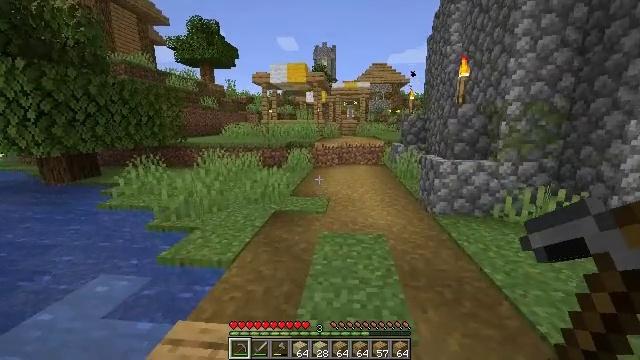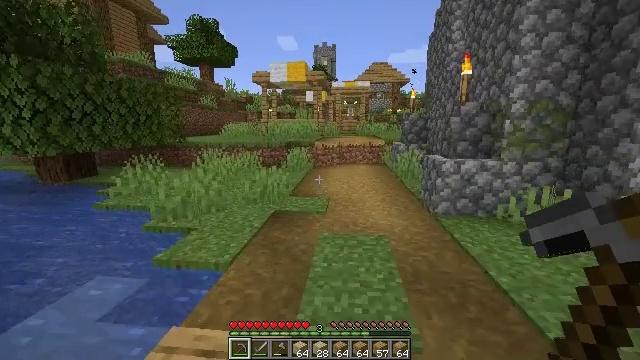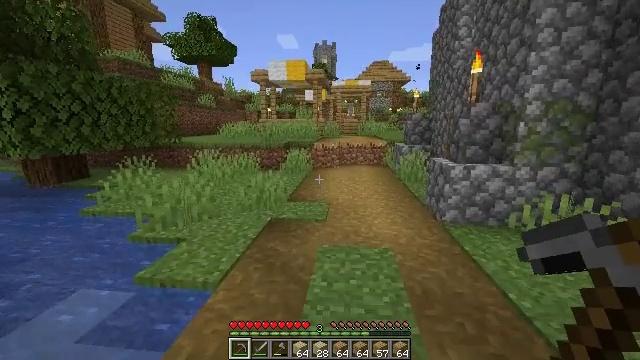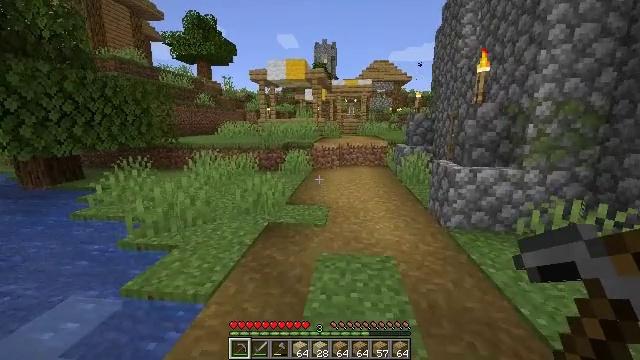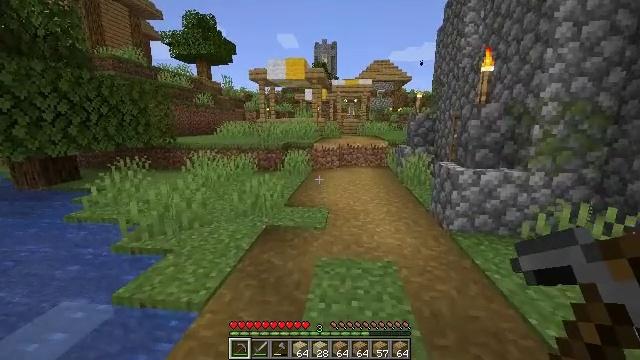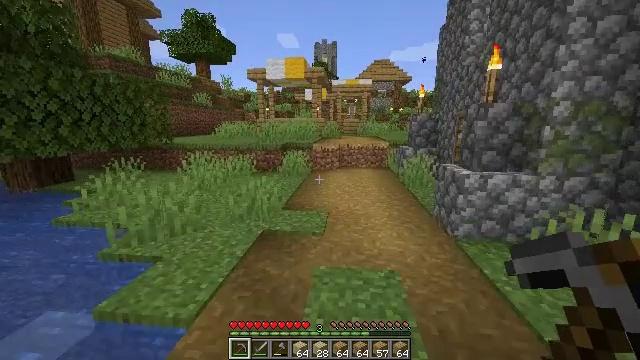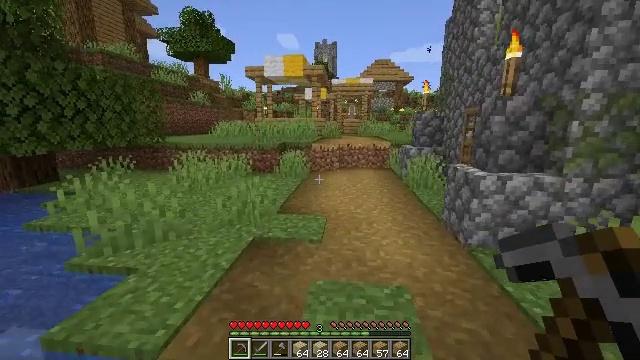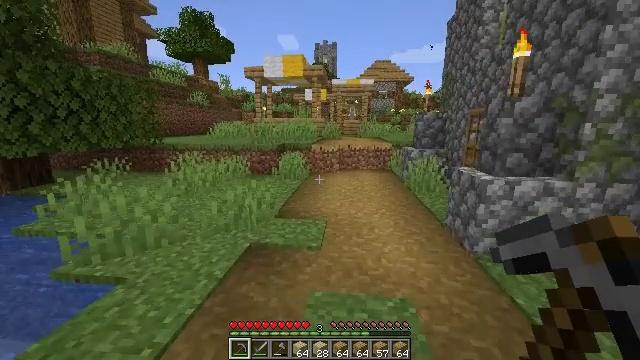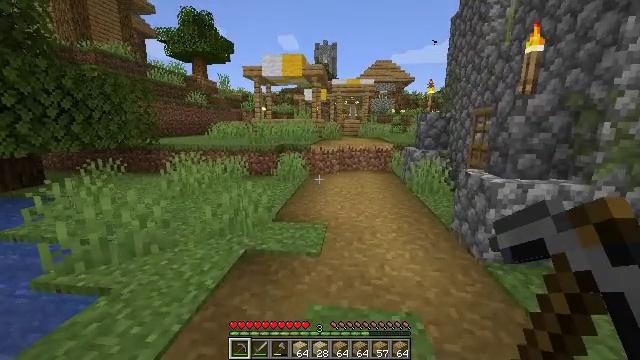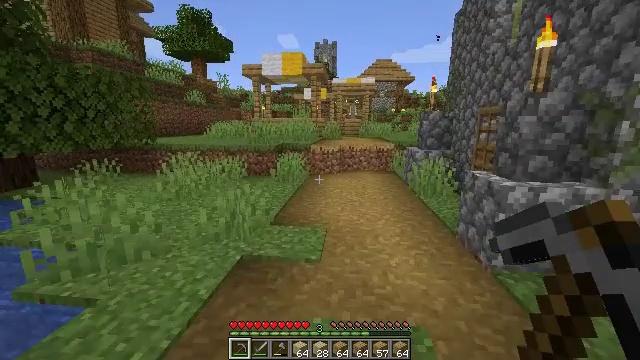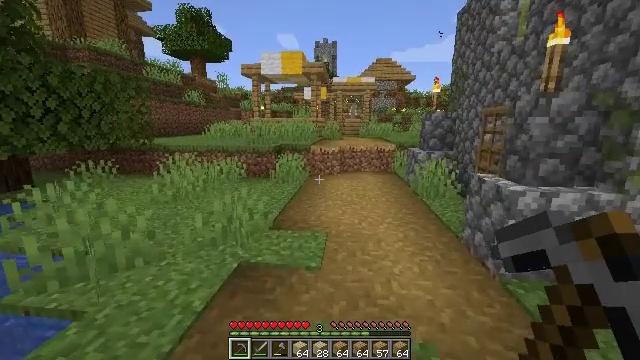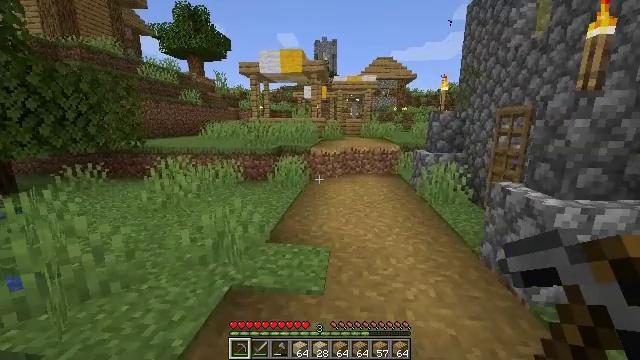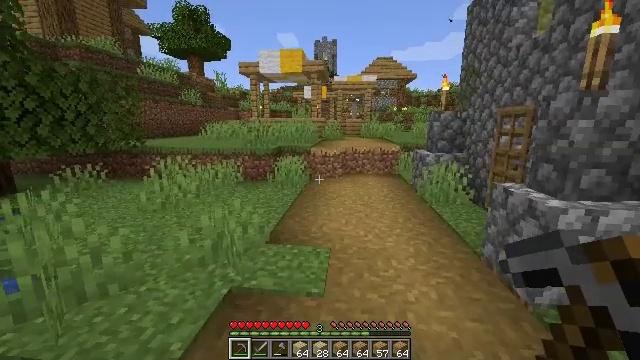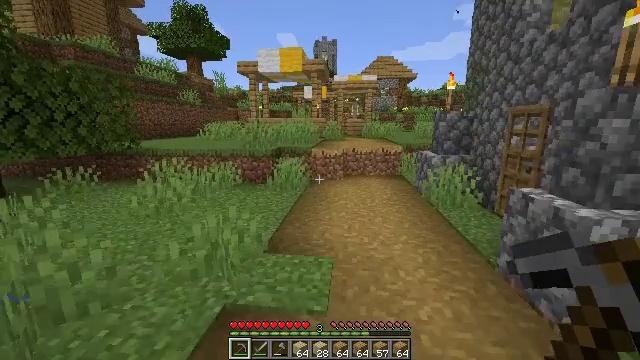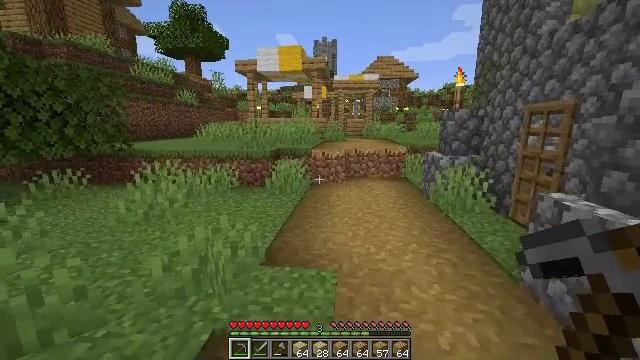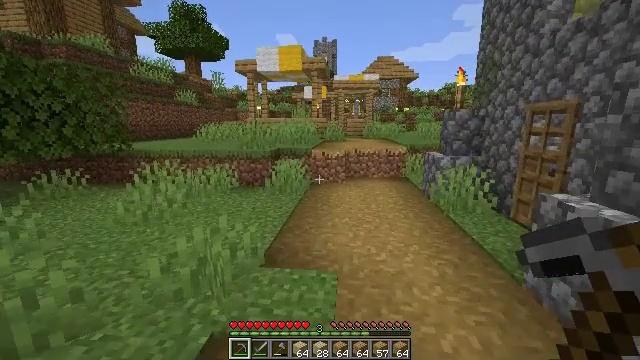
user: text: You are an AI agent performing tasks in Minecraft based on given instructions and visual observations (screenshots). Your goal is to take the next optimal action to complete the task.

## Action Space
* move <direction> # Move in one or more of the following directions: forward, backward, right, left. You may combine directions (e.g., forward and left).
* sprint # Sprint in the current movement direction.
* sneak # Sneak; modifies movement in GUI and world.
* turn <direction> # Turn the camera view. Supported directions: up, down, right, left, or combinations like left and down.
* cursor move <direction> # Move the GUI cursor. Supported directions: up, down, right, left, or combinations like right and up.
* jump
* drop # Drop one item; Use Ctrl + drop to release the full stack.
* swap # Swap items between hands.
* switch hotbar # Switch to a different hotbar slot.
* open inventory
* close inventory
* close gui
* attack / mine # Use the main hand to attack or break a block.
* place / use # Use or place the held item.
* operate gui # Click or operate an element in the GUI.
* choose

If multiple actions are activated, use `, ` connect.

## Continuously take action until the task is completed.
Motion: motion action
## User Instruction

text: Attack the white bed to collect it.
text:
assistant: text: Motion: move forward
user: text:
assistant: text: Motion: move forward
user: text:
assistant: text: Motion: move forward
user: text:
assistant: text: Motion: move forward
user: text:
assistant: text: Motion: move forward
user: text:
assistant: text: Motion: move forward
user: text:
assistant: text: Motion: move forward
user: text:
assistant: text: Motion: move forward
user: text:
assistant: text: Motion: move forward
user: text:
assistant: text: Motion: move forward
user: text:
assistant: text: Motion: move forward
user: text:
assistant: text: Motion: move forward
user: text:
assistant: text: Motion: move forward
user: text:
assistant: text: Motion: move forward
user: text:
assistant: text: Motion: move forward
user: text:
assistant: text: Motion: move forward
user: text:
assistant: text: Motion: move forward
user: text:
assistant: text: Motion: move forward
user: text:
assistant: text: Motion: move forward
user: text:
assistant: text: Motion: move forward
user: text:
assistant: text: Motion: move forward
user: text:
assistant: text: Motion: move forward
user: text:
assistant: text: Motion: move forward
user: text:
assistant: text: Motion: move forward
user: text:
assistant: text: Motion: move forward
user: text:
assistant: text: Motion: move forward
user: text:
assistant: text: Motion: move forward
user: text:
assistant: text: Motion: move forward
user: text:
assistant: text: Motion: move forward
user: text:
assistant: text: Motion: move forward